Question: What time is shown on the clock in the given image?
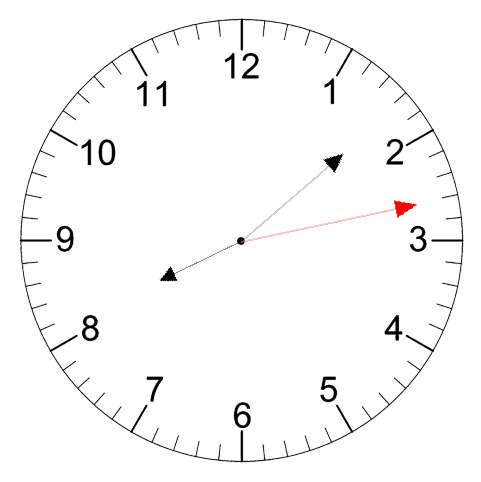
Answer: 08:08:13